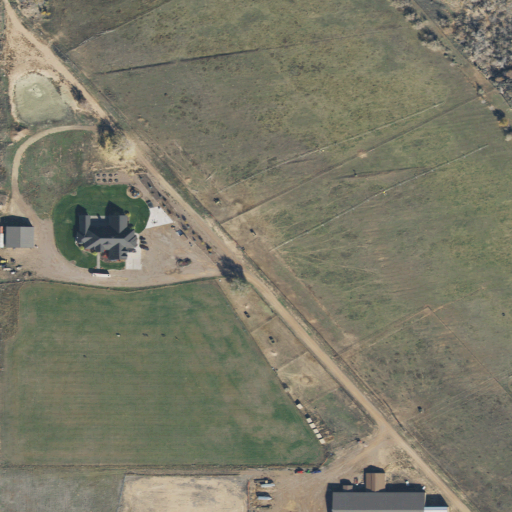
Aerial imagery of bench in Utah named Page Bench containing pasture, shrub, and woody wetlands